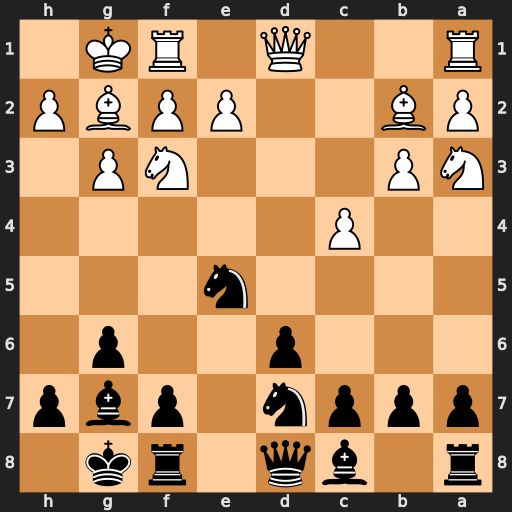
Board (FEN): r1bq1rk1/pppn1pbp/3p2p1/4n3/2P5/NP3NP1/PB2PPBP/R2Q1RK1
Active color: b
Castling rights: -
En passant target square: -
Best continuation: Nxf3+ exf3 Bxb2